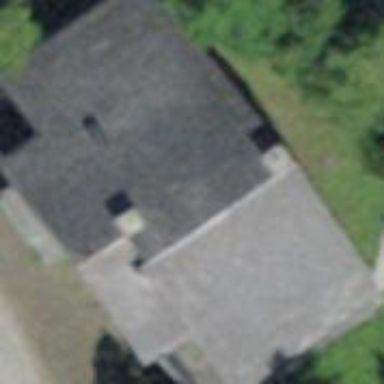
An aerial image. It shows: Detached building.